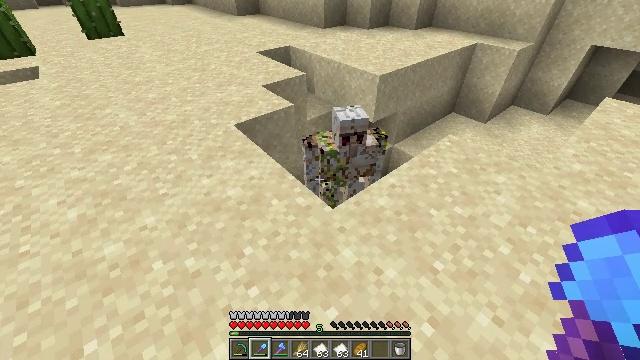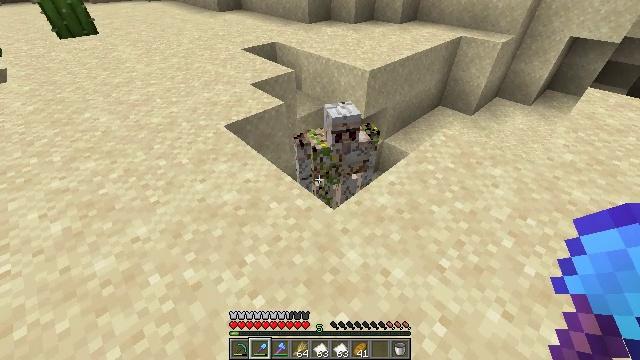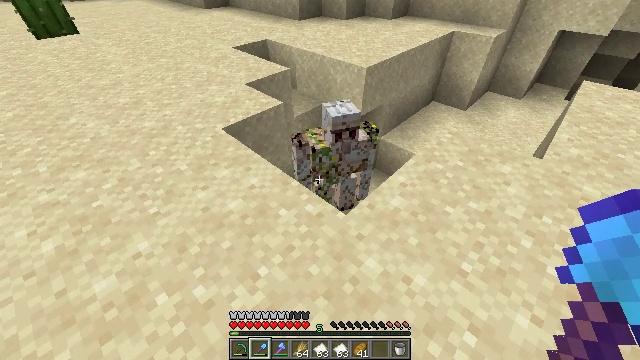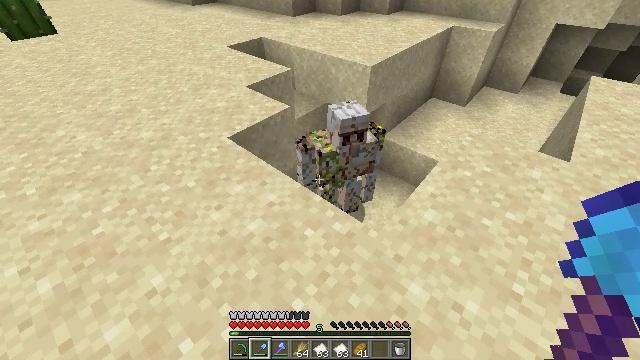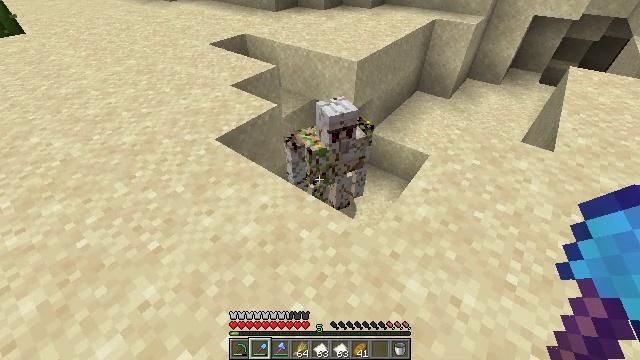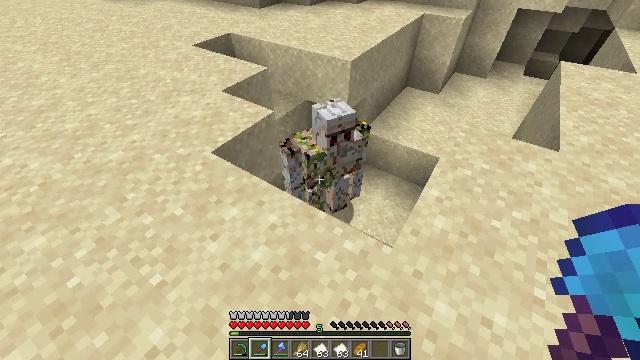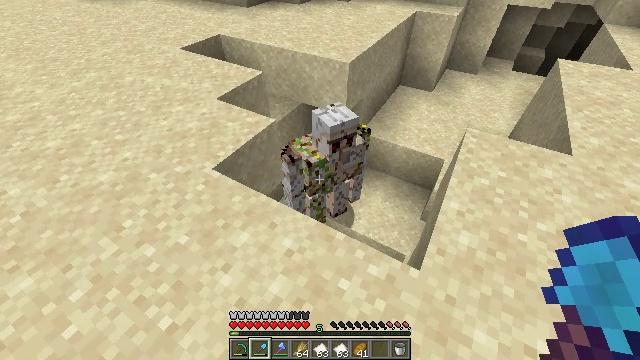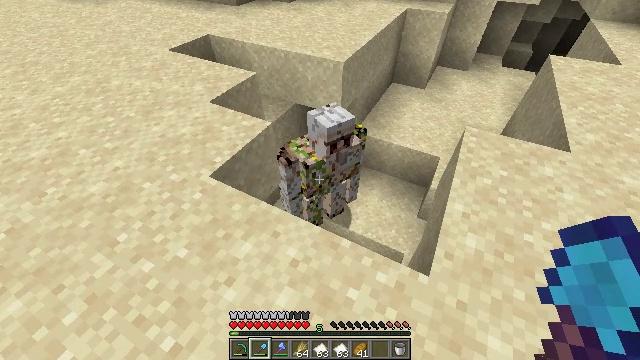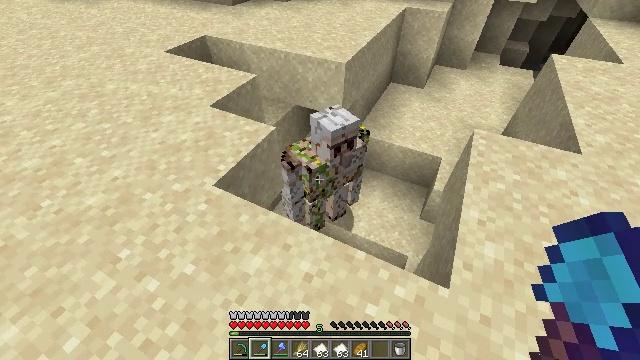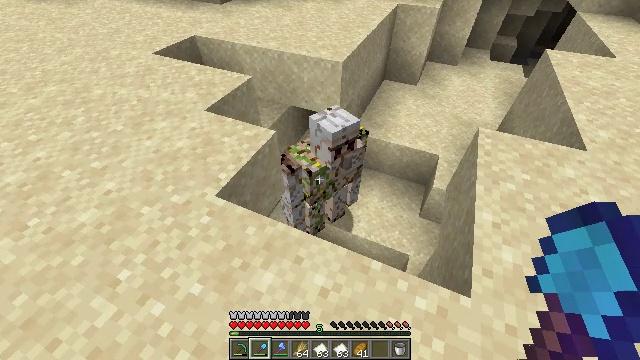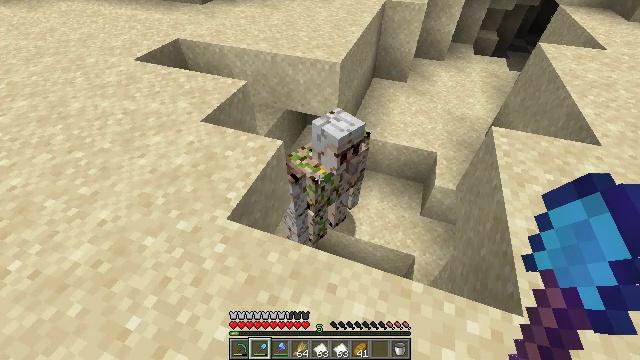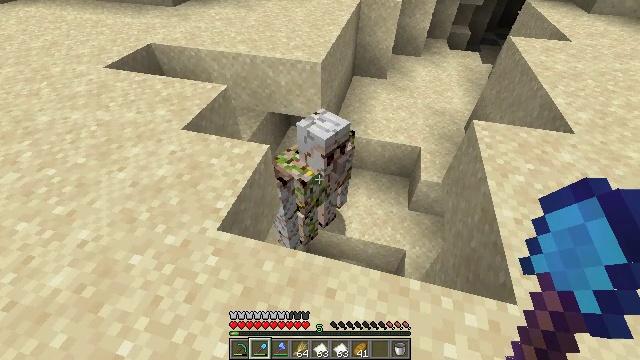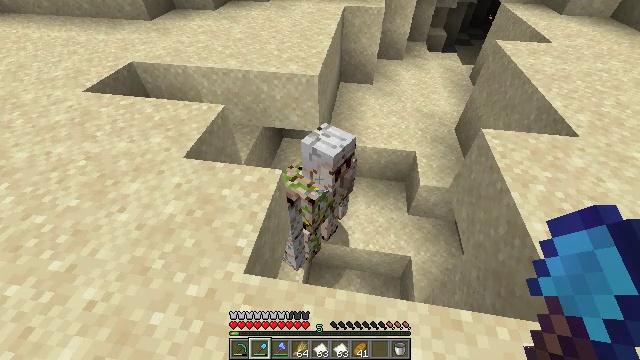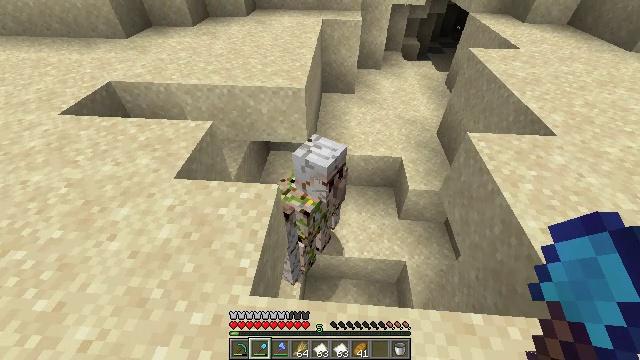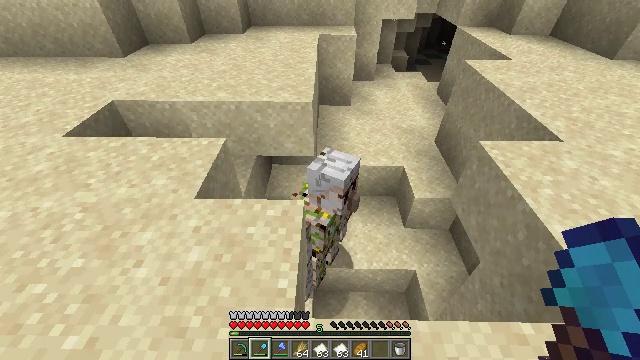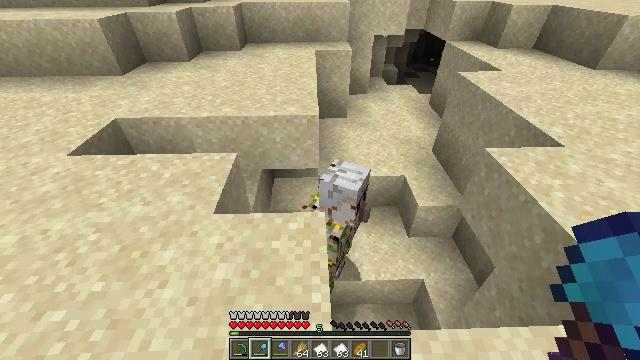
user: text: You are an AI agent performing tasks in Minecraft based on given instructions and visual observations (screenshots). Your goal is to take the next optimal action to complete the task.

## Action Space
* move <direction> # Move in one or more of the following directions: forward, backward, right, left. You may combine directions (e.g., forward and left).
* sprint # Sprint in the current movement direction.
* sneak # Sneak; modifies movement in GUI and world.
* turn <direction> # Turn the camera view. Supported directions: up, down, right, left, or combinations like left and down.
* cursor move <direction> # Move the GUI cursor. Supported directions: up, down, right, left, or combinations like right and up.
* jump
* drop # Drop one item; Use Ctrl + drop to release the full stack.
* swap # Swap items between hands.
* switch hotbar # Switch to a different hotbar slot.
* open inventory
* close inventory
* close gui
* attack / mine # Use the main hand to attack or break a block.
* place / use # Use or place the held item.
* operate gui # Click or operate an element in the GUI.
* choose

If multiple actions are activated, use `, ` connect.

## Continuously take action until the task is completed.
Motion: motion action
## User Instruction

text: Mine smooth sandstone using a pickaxe.
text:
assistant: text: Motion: move forward and move left, turn right
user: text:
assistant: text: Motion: move forward and move left, turn right
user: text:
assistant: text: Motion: move forward and move left, turn right
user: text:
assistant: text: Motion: move forward and move left, turn right
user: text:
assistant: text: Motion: move forward and move left, turn right
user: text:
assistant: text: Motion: move forward and move left, turn right
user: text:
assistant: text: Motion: move forward and move left, turn right
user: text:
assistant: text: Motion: move forward and move left, turn right
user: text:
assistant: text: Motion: move forward and move left, turn right
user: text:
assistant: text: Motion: move forward and move left, turn right
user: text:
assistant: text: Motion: move forward and move left, turn right
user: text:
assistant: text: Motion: move left, turn right
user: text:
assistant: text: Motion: move left, turn right and up
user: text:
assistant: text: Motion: move left, turn right and up
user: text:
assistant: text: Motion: move left, turn right and up
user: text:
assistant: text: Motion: move left, turn right and up
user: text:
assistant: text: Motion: move left, turn up
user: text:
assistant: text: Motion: move left
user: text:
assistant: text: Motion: move left
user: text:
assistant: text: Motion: move forward and move left
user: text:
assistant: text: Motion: move forward and move left
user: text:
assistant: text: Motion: move forward and move left
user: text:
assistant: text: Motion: move forward and move left
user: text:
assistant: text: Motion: move forward and move left
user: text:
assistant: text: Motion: move forward and move left, turn up
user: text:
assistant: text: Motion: move forward and move left, turn left and up
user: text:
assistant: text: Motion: move forward and move left, turn left and up
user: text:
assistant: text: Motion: move forward and move left, turn left and up
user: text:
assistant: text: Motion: move forward and move left, turn left and up
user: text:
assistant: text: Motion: move forward and move left, turn left and up